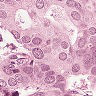
Metastatic tissue present: yes